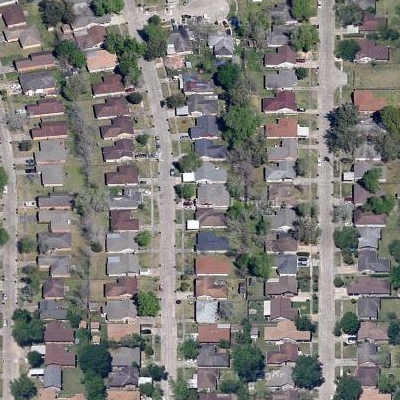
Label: Resident